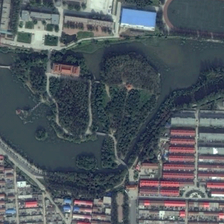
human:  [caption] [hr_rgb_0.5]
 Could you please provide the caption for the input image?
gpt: many buildings are near a park with many green trees and a pond .

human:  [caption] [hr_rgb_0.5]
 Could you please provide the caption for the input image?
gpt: many buildings are near a park with many green trees and a pond .

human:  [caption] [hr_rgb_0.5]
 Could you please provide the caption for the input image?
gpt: many buildings are near a park with many green trees and a pond .

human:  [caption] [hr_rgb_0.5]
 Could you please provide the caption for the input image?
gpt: many buildings are near a park with many green trees and a pond .

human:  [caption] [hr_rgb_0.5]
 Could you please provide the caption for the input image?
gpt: many buildings are near a park with many green trees and a pond .